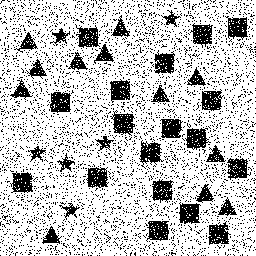
Squares: 18
Triangles: 12
Stars: 6
Total shapes: 36